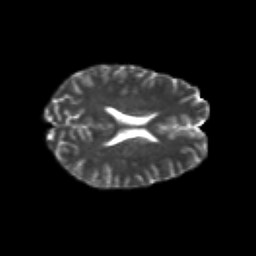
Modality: T2w
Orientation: axial
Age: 25
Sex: male
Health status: healthy
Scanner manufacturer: siemens
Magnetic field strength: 3 T
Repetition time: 10.8 s
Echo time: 0.082 s